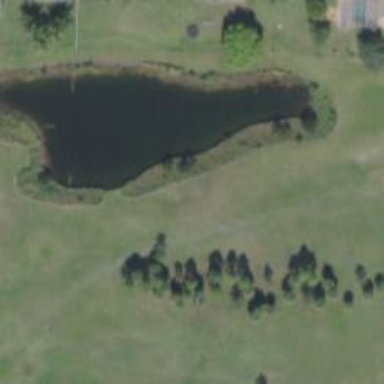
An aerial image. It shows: Disc golf hole.